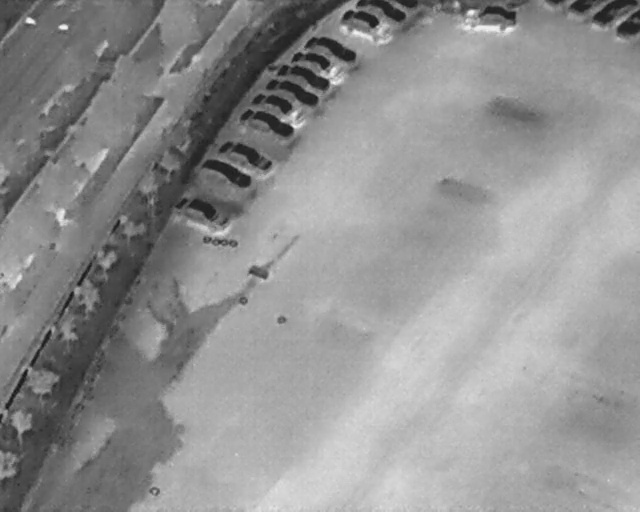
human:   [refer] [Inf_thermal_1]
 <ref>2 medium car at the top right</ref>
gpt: <box>[[74, -1, 78, 9, 2], [93, -1, 97, 7, 2]]</box>

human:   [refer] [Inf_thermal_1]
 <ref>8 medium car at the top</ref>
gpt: <box>[[40, 18, 43, 29, 24], [41, 15, 44, 24, 24], [44, 12, 47, 23, 24], [45, 8, 48, 20, 24], [47, 7, 50, 16, 24], [50, 4, 53, 14, 24], [55, 0, 59, 10, 24], [57, -2, 61, 7, 2]]</box>

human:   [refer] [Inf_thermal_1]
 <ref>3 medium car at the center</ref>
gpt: <box>[[29, 35, 33, 46, 28], [33, 28, 37, 39, 28], [36, 24, 40, 35, 28]]</box>

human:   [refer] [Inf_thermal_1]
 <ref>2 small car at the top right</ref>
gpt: <box>[[95, 2, 100, 7, 2], [90, -2, 92, 4, 2]]</box>